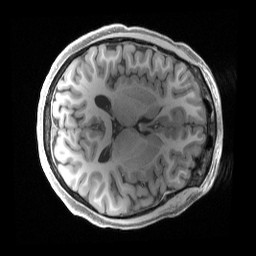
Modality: T1w
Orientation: axial
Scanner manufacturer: siemens
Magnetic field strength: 3 T
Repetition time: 2.4 s
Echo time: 0.00222 s